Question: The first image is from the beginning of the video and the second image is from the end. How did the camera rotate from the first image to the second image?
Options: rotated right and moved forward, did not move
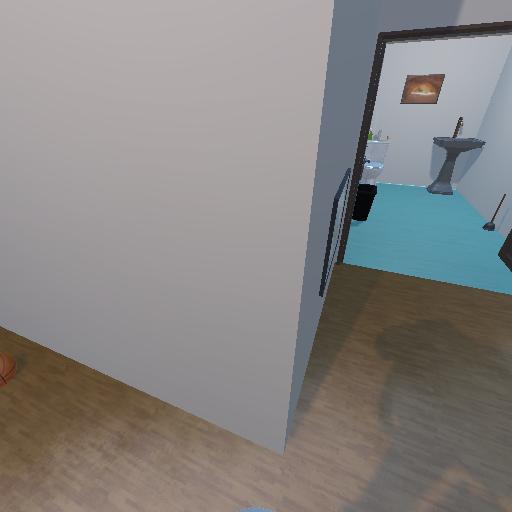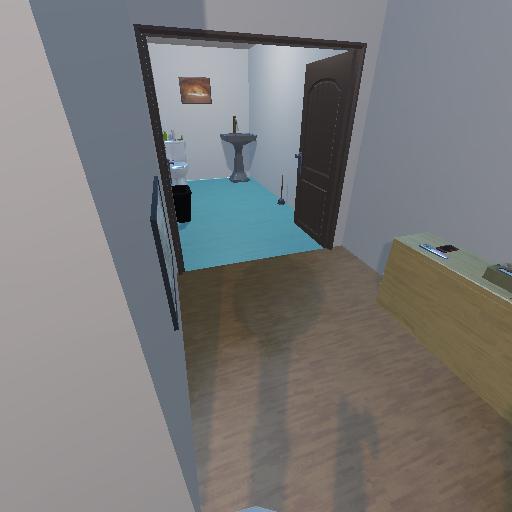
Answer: rotated right and moved forward